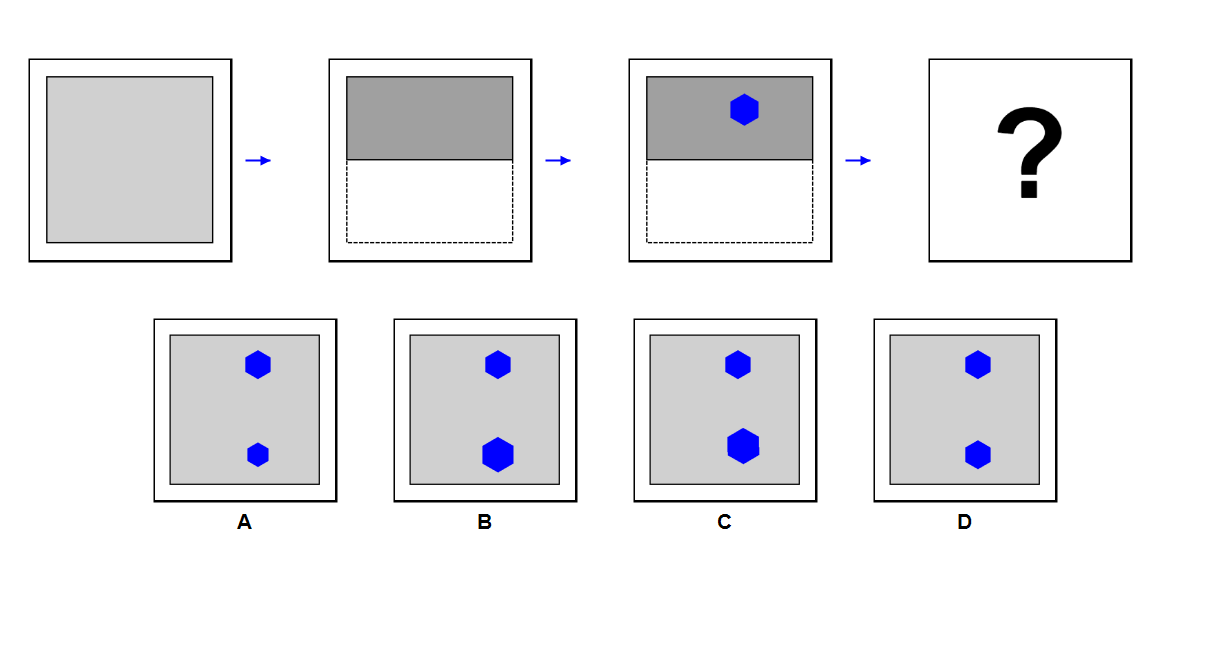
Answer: D